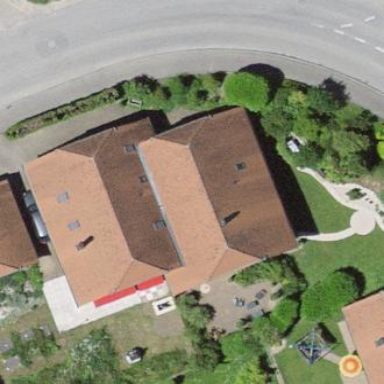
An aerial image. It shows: Residential building.